Question: I am struggling with strange behavior of textarea... I am writing small snippet store for my own needs and I would like to paste a code fragment into textarea and then format it using jQuery library, but sometimes I get very strange output (jQuery library is turned off). Screenshot shows it all:

In notepad it looks the way I want it, but in 'pre' tag first line is not indented... Could you explain me why? I am using Ruby and Ruby on Rails if it matters.
Thanks in advance!
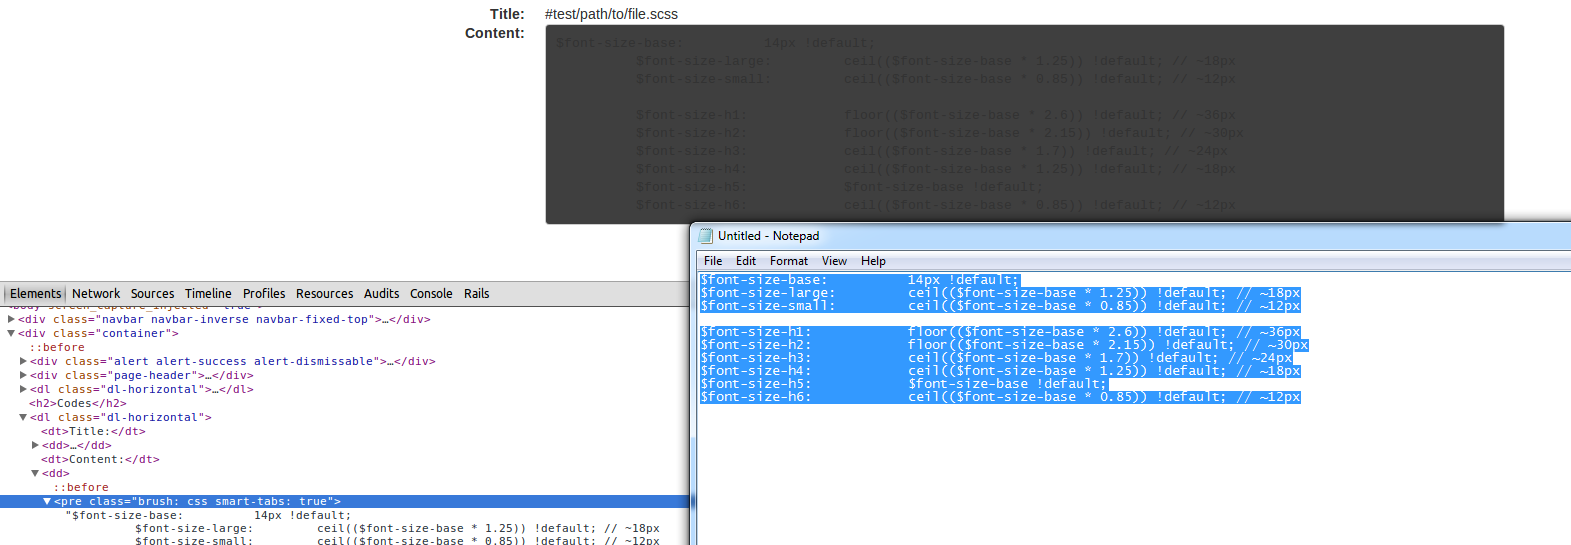
Answer: So, you're populating the textarea from RoR, right?
I don't suppose it's as simple as your <% %> being on a new line, and then your code indenting adding extra spaces in?